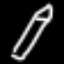
Label: pencil